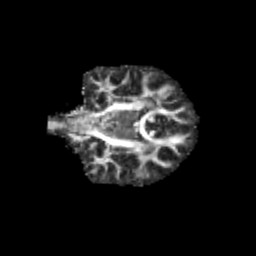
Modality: FA
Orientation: coronal
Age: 12
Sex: female
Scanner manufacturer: siemens
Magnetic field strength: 3 T
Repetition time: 3.8 s
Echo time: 0.07 s